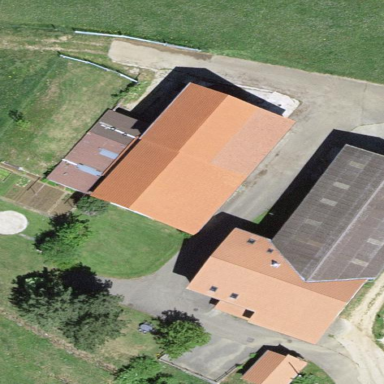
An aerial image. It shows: Farmyard area.